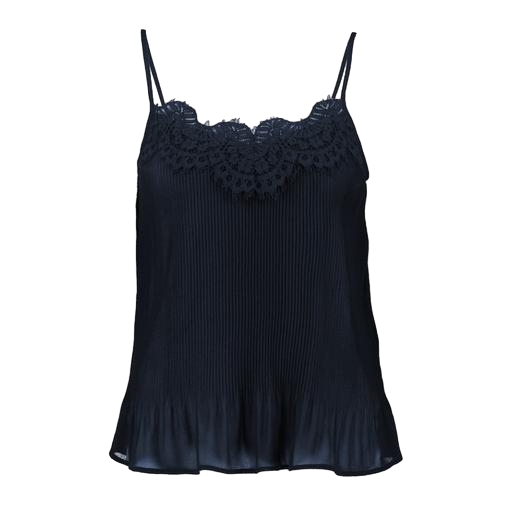
pleated cami, blue charlotte lace cami top peplum, sleeveless top lace, white background